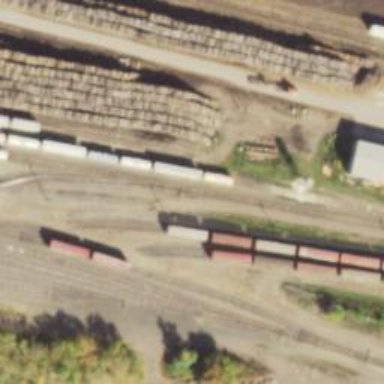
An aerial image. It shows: Single-track railway spur.